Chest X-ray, PA view. Patient: 59 years old, sex M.
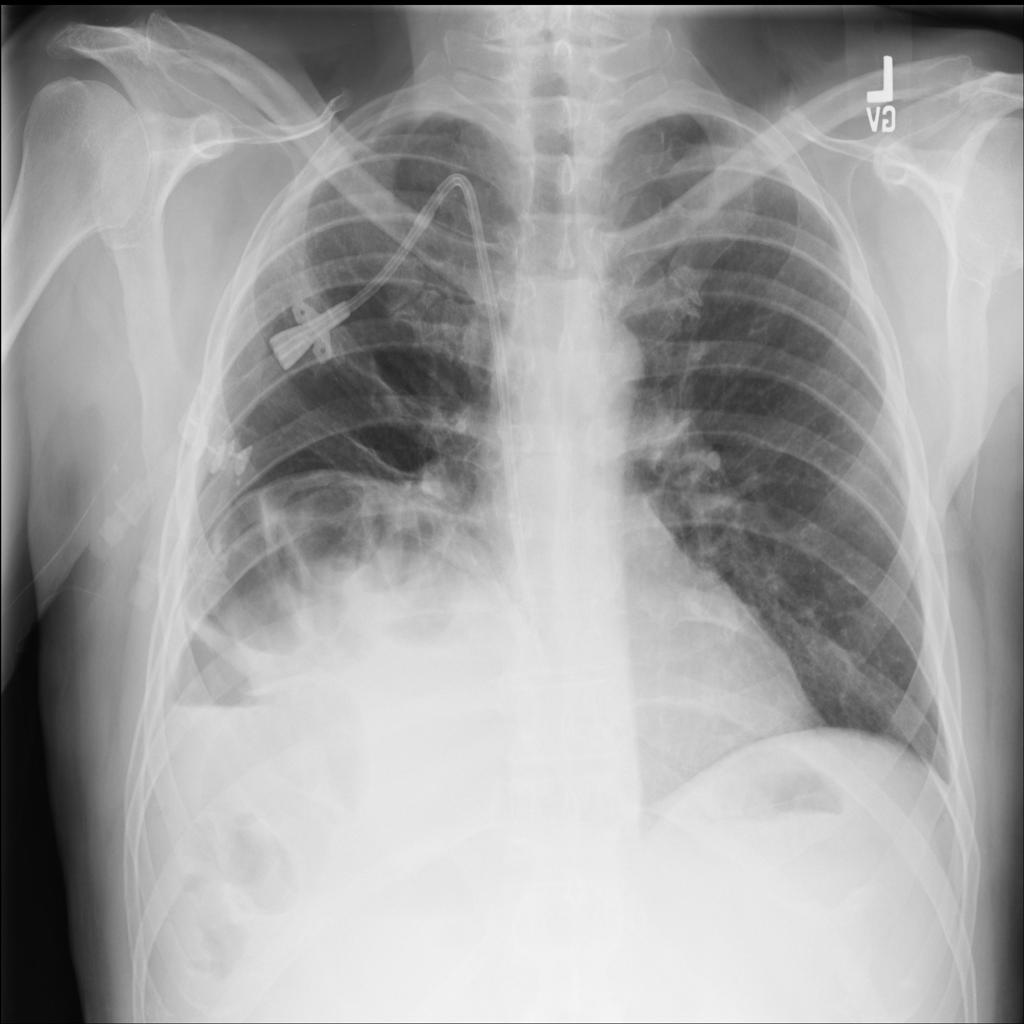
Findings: Infiltration